Question: I'm building a share button that will (on the user's behalf) post some text and a link to my company facebook wall as part of a competition entry.
I need to use the scope 'publish_actions' for this. However facebook won't let me ask for that until my App has been submitted for review. How am I supposed to do that when I don't even know if my code works yet!?
I've tried creating a "test app" version of the app but it still has the same error:

'''
window.fbAsyncInit = function() {
FB.init({
appId : 'xxxx',
xfbml : false,
version : 'v2.0'
});
};
FB.login(function(response) {
if (response.authResponse) {
} else {
}
}, {
scope: 'publish_actions',
return_scopes: true
});
'''
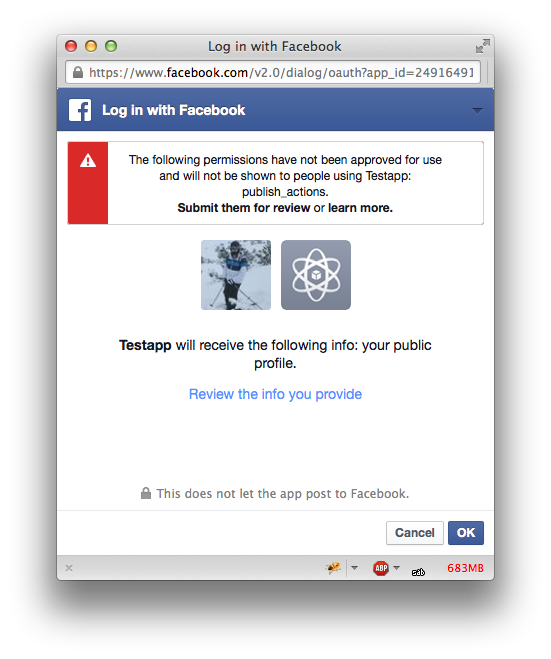
Answer: People listed as Admins, Developers or Testers within the Roles section of your app dashboard can fully test the app, and request any permissions, without submitting it for review.
However, you must have your integration reviewed before launching your app to real people (people not listed in the Roles section) if you want to request the publish_action permission from them. The only permissions which do not require review are public_profile, email and user_friends.
As you're the developer of the app - you should be able to grant yourself publish_actions without any problems.